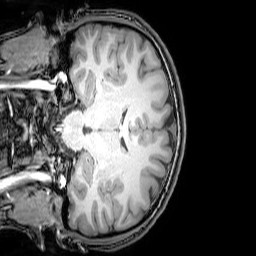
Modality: T1w
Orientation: coronal
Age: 23
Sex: male
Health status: healthy
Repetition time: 0.081 s
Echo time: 0.037 s